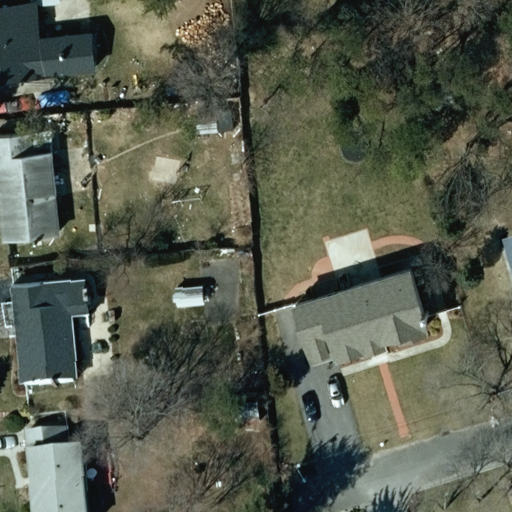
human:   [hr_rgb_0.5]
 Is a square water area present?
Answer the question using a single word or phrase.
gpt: no

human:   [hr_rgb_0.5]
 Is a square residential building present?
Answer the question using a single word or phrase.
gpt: no

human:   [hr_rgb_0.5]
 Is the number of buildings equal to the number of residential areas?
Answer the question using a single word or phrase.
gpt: no

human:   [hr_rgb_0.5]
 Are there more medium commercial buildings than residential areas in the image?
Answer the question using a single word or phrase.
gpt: no

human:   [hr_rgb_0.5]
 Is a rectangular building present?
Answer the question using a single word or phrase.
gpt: yes

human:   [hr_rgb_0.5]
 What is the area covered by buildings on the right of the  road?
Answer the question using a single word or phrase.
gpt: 218m2

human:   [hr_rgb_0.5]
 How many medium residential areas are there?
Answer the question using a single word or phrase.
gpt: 0

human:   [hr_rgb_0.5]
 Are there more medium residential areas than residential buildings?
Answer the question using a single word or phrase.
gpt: no

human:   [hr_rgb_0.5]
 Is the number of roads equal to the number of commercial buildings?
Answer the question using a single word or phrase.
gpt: no

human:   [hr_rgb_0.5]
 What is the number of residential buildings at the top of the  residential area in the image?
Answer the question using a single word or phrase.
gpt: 0

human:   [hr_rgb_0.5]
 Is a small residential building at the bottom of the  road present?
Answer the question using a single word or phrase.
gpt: yes

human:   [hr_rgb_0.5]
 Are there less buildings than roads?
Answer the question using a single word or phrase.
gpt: no

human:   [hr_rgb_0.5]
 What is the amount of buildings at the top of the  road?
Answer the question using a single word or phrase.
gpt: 6

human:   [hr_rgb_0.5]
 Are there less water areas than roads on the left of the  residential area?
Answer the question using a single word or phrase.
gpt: yes

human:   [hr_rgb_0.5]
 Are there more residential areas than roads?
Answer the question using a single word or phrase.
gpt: no

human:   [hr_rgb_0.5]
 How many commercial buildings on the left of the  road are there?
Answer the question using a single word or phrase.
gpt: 0

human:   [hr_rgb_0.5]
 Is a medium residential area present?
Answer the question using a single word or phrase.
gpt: no

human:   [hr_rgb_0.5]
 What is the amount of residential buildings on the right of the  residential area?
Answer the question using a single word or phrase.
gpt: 0

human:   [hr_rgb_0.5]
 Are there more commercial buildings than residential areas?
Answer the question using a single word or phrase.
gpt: no

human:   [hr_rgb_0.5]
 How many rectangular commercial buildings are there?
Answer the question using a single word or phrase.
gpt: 0

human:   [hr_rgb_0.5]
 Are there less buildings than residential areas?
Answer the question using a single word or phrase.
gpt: no

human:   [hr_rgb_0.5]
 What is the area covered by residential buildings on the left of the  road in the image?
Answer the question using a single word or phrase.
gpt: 565m2

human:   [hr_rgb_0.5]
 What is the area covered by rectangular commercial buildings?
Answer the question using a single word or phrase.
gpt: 0m2

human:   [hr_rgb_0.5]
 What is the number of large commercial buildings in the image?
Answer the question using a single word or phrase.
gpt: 0

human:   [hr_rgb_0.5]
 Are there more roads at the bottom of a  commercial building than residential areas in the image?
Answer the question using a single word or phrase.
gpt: no

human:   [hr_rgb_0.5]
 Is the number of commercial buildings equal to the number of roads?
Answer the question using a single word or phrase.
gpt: no

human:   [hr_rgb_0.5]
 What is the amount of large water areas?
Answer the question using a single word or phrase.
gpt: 0

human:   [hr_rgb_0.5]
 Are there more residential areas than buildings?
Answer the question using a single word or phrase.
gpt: no

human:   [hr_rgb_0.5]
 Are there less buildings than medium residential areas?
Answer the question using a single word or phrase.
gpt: no

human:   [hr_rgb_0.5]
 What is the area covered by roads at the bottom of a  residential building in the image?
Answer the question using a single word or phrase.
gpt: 0m2

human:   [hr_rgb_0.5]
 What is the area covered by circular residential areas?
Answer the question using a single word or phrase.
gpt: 0m2

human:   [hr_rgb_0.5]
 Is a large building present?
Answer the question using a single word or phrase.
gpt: no

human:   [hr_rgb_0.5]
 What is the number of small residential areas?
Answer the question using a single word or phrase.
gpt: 0

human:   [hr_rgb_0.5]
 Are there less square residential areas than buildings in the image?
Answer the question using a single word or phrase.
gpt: yes

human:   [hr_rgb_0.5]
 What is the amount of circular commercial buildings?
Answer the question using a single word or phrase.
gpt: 0

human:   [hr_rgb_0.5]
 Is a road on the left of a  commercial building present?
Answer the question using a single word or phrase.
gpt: no